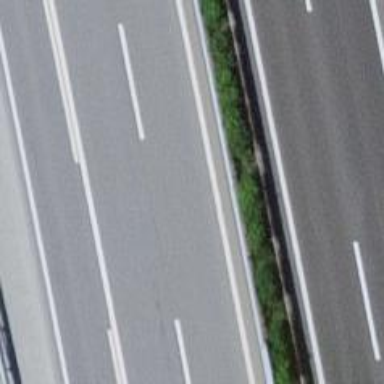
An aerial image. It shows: Asphalt motorway link.